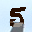
Label: 5